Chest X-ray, AP view. Patient: 61 years old, sex F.
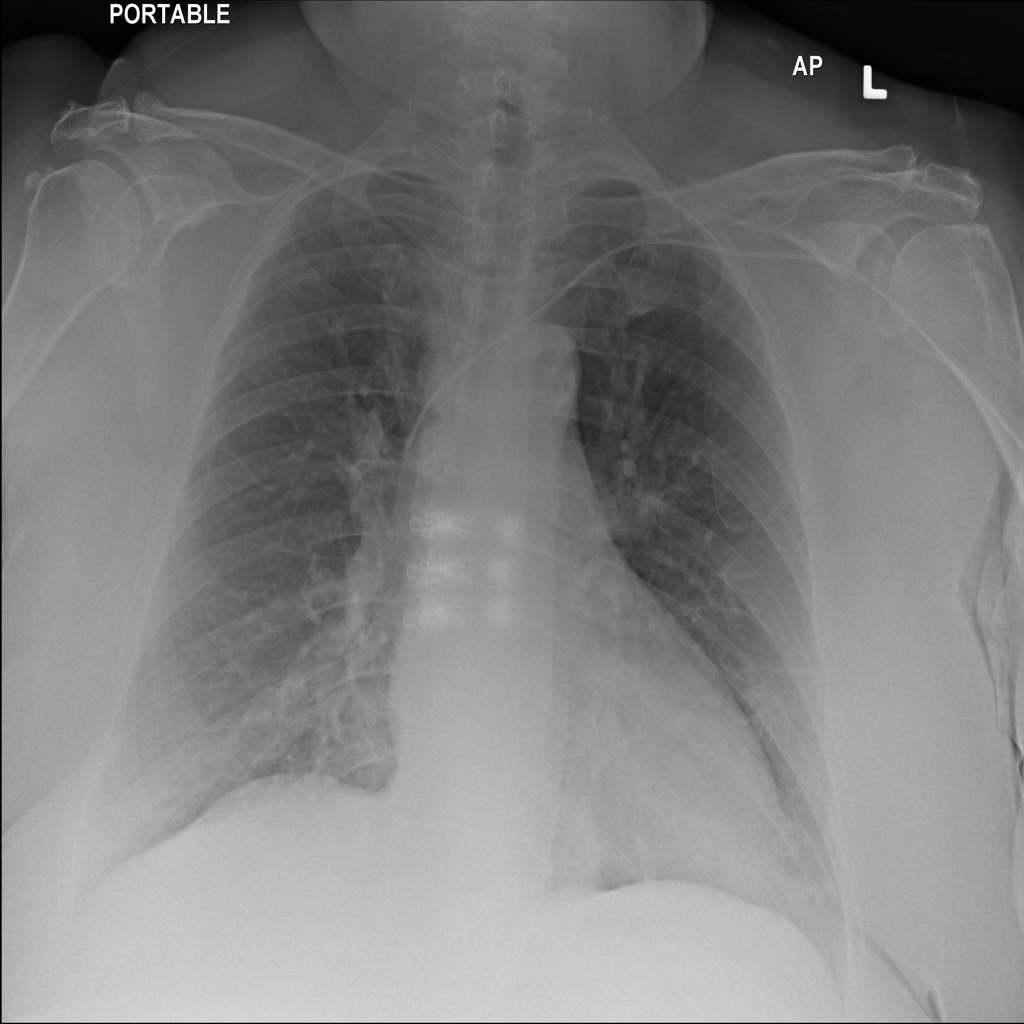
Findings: No Finding